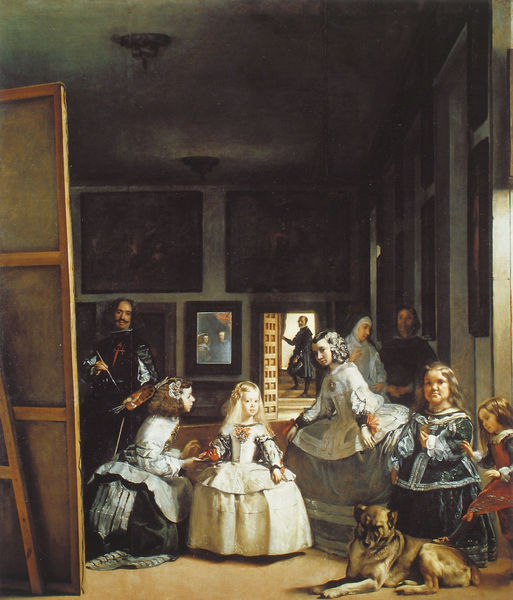
Titel: Las Meninas
Künstler: Diego de Velázquez
Institution: Madrid, Museo del Prado
Schlagwörter: dunkel, gemälde, mann, frauen, mädchen, fenster, frau, kleid, schwarz, tür, weiss, zimmer, hund, schleife, blond, kleidung, portrait, porträt, spiegel, decke, familie, kind, prinzessin, kinder, infantin, spanien, liebe, modell, türe, saal, treppe, spielen, atelier, maler, staffelei, nonne, beten, kunst, palette, pinsel, zwerg, rennaisance, velazques, hind, rennaiscance